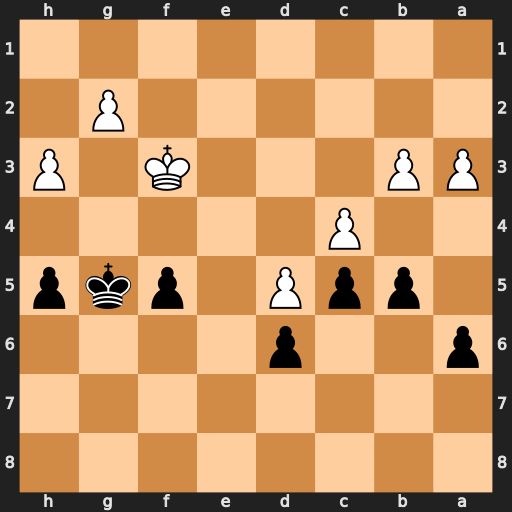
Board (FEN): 8/8/p2p4/1ppP1pkp/2P5/PP3K1P/6P1/8
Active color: b
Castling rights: -
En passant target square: -
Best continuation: bxc4 bxc4 f4 Ke4 h4